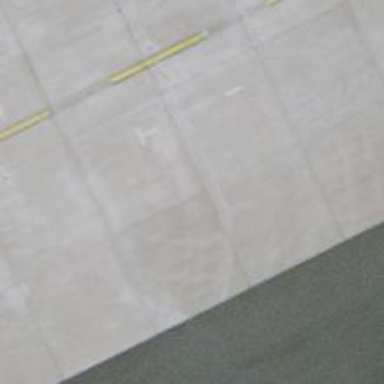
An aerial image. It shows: Airport parking position.